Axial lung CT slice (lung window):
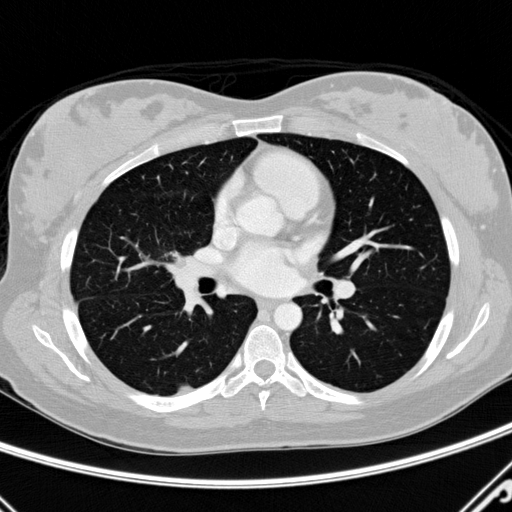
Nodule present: yes
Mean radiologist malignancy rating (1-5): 3